Question: I'm trying to give a polygon - drawn with d3 - smooth edges using the 'd3.svg.line().interpolate()' option but I get strange looking results.
I receive the polygon data from the nokia HERE api as world coordinate data in the form '<URL> which is called from the routingCallback immediately after the data is available and every time the map gets zoomed
'''
var map = new L.Map("map", {"center": [52.515, 13.38], zoom: 12})
.addLayer(new L.TileLayer('http://{s}.tile.cloudmade.com/---account key---/120322/256/{z}/{x}/{y}.png'));
map.on("viewreset", reset);
var svg = d3.select(map.getPanes().overlayPane).append("svg"),
g = svg.append("g").attr("class", "leaflet-zoom-hide group-element"),
bounds = [[],[]],
polygon,
refinedData,
line = d3.svg.line()
.x(function(d) {
var location = L.latLng(d[0], d[1]),
point = map.latLngToLayerPoint(location);
return point.x;
})
.y(function(d) {
var location = L.latLng(d[0], d[1]),
point = map.latLngToLayerPoint(location);
return point.y;
})
.interpolate("cardinal"),
routingCallback = function(observedRouter, key, value) {
if(value == "finished") {
var rawData = observedRouter.calculateIsolineResponse.isolines[0].asArray(),
refinedData = [];
for(var i = 2; i < rawData.length; i += 3) {
var lon = rawData[i-1],
lat = rawData[i-2];
refinedData.push([lat, lon]);
}
if(polygon)
polygon.remove();
polygon = g
.data([refinedData])
.append("path")
.style("stroke", "#000")
.style("fill", "none")
.attr("class", "isoline");
reset();
}
if(value == "failed") {
console.log(observedRouter.getErrorCause());
}
};
getIsolineData = function(isoline) {
return data;
};
function reset() {
var xExtent = d3.extent(refinedData, function(d) {
var location = L.latLng(d[0], d[1]);
var point = map.latLngToLayerPoint(location);
return point.x;
});
var yExtent = d3.extent(refinedData, function(d) {
var location = L.latLng(d[0], d[1]);
var point = map.latLngToLayerPoint(location);
return point.y;
});
bounds[0][0] = xExtent[0];
bounds[0][1] = yExtent[0];
bounds[1][0] = xExtent[1];
bounds[1][1] = yExtent[1];
var topLeft = bounds[0],
bottomRight = bounds[1];
svg .attr("width", bottomRight[0] - topLeft[0])
.attr("height", bottomRight[1] - topLeft[1])
.style("left", topLeft[0] + "px")
.style("top", topLeft[1] + "px");
g .attr("transform", "translate(" + -topLeft[0] + "," + -topLeft[1] + ")");
polygon.attr("d", line);
}
'''
I expect this to produce smooth edges but instead I get a small loop at every corner. The red overlay is the same polygon without interpolation. There are only points at the corners. No points added inbetween.

Does it have something to do with the order of the points (clockwise/counter clockwise)? I tried to rearrange the points but nothing seemed to happen.
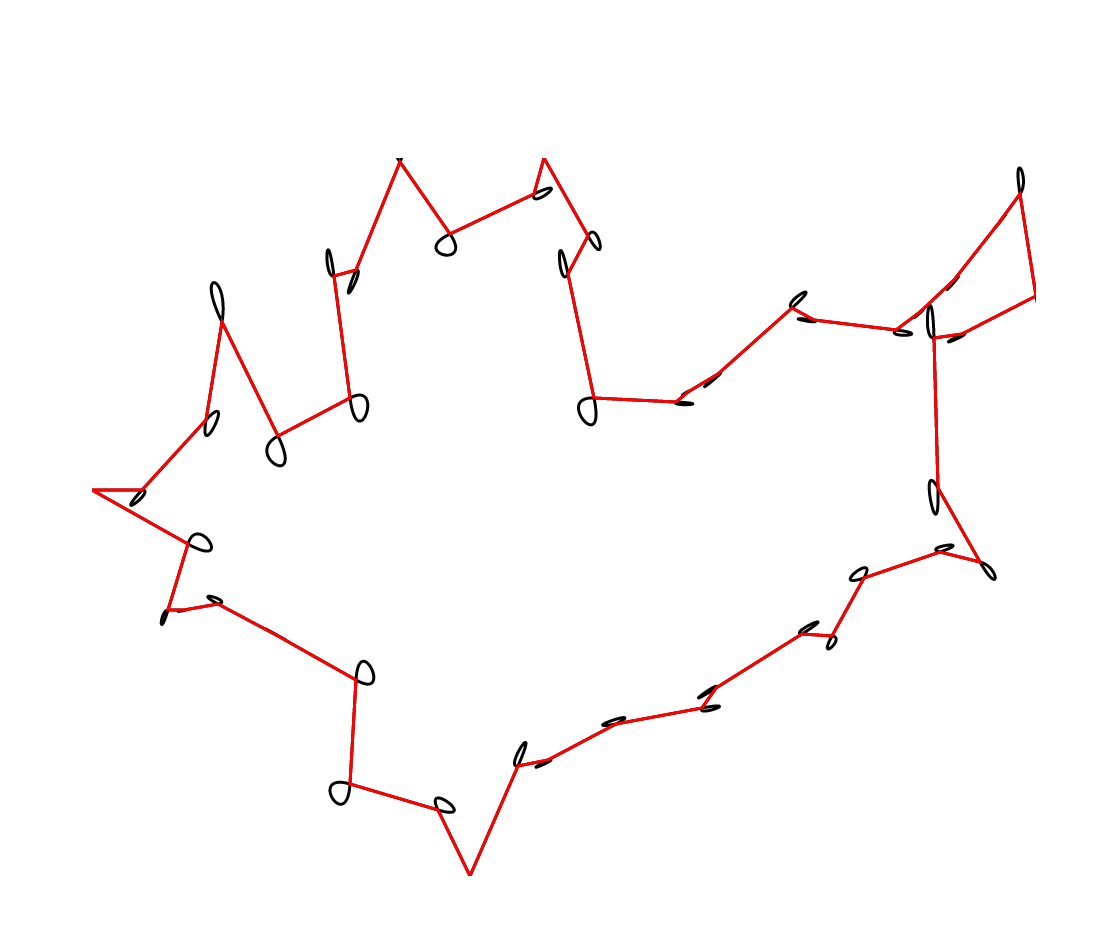
Answer: The only way I can recreate the pattern you're getting is if I add every vertex to the path . That wouldn't be noticeable with a linear interpolation, but causes the loops when the program tries to connect points smoothly.
<URL>
Taking a closer look at your code, it looks like the problem is in your 'calculateIsolineResponse' function; I don't see that name in the Leaflet API so I assume it's custom code. You'll need to debug that to figure out why you're duplicating points.
If you can't change that code, the simple solution would be to run your points array through a filter which removes the duplicated points:
'''
refinedData = refinedData.filter(function(d,i,a){
return ( (!i) || (d[0] != a[i-1][0]) || (d[1] != a[i-1][1]) );
});
'''
That filter will return true if either it's the first point in the array, or if either the lat or lon value is different from the previous point. Duplicated points will return false and be filtered out of the array.